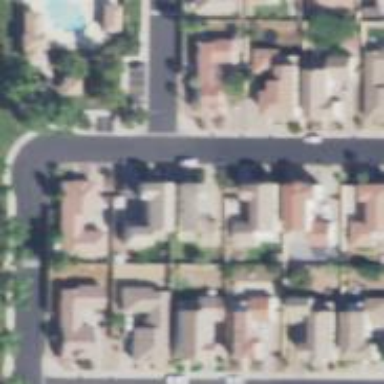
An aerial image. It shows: Residential road with sidewalk on the left.